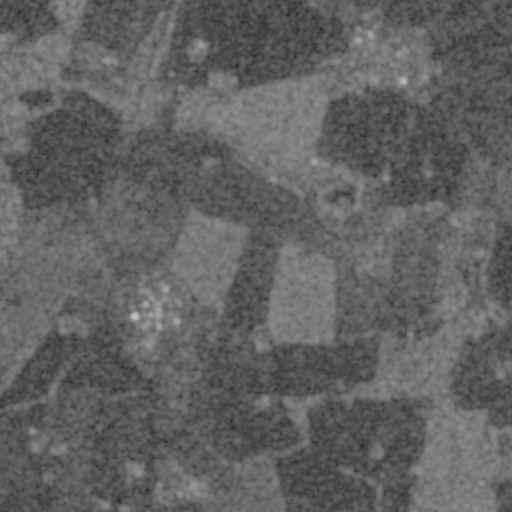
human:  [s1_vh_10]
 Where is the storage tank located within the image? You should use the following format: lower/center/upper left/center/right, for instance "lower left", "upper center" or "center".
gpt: The storage tank is located in the upper center of the image.
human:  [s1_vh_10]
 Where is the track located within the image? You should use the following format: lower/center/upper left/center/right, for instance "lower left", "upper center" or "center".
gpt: There is no track in the image.

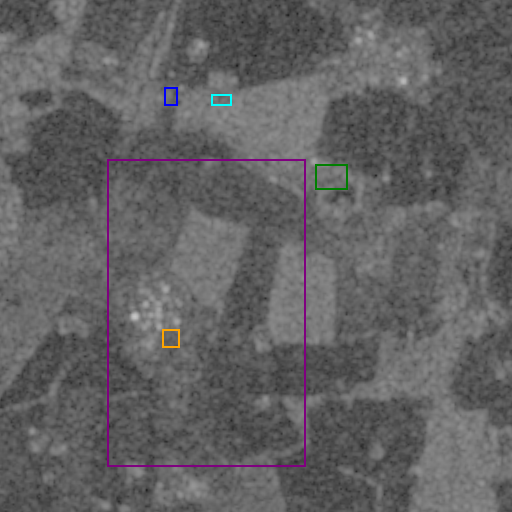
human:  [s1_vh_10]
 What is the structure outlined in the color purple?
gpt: The structure outlined in purple is a crop field.
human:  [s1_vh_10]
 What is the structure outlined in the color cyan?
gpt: The structure outlined in cyan is a park.
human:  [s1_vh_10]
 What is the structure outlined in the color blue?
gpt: The structure outlined in blue is a parking lot.
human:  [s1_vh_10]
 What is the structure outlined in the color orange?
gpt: The structure outlined in orange is a track.
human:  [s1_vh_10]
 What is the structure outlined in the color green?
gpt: The structure outlined in green is a wastewater plant.
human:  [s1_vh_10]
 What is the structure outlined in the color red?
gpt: There is no red outline.